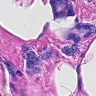
Metastatic tissue present: yes